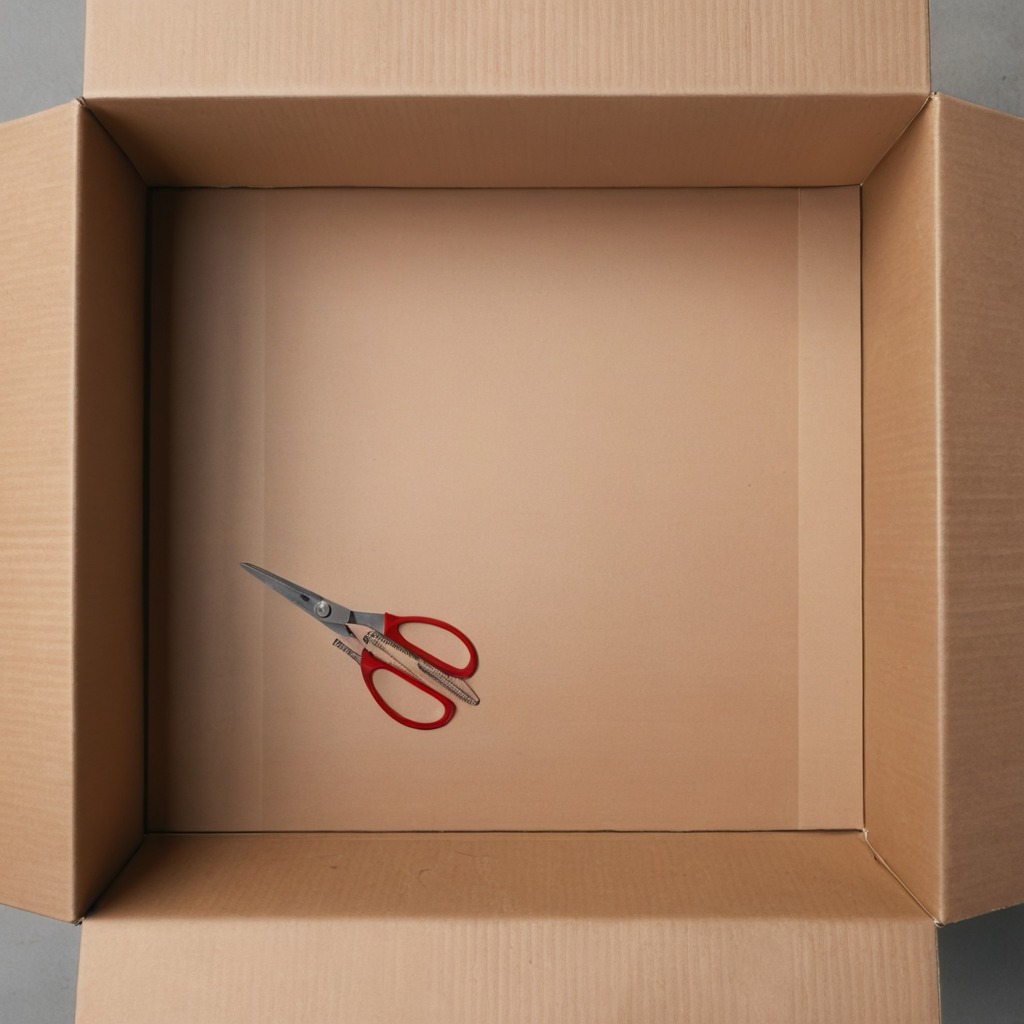
A scissor lying on a clean dry cardboard box surface in an outdoor workshop during daytime bright natural light soft shadows slightly creased but